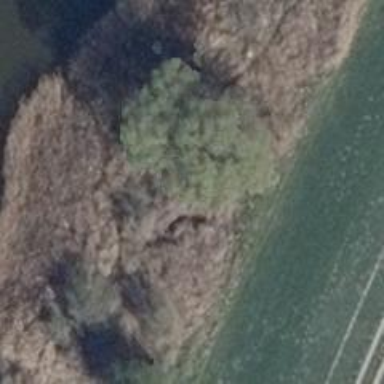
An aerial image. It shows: Beautiful tree in nature.